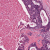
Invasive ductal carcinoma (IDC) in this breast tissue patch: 0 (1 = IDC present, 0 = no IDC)